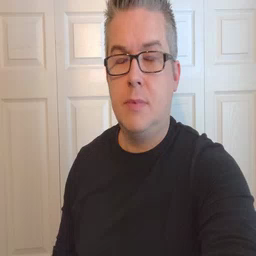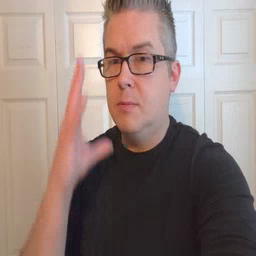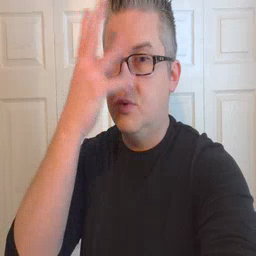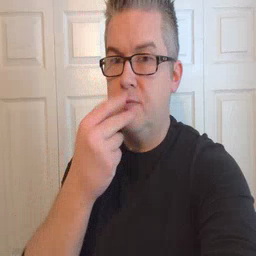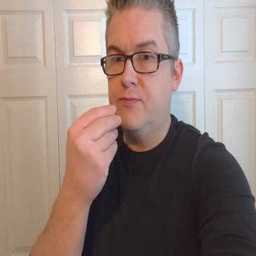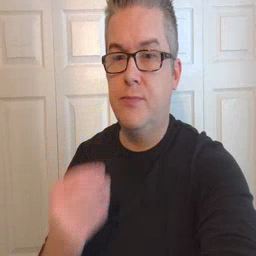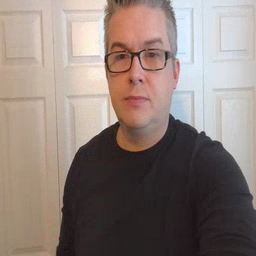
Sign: pretty